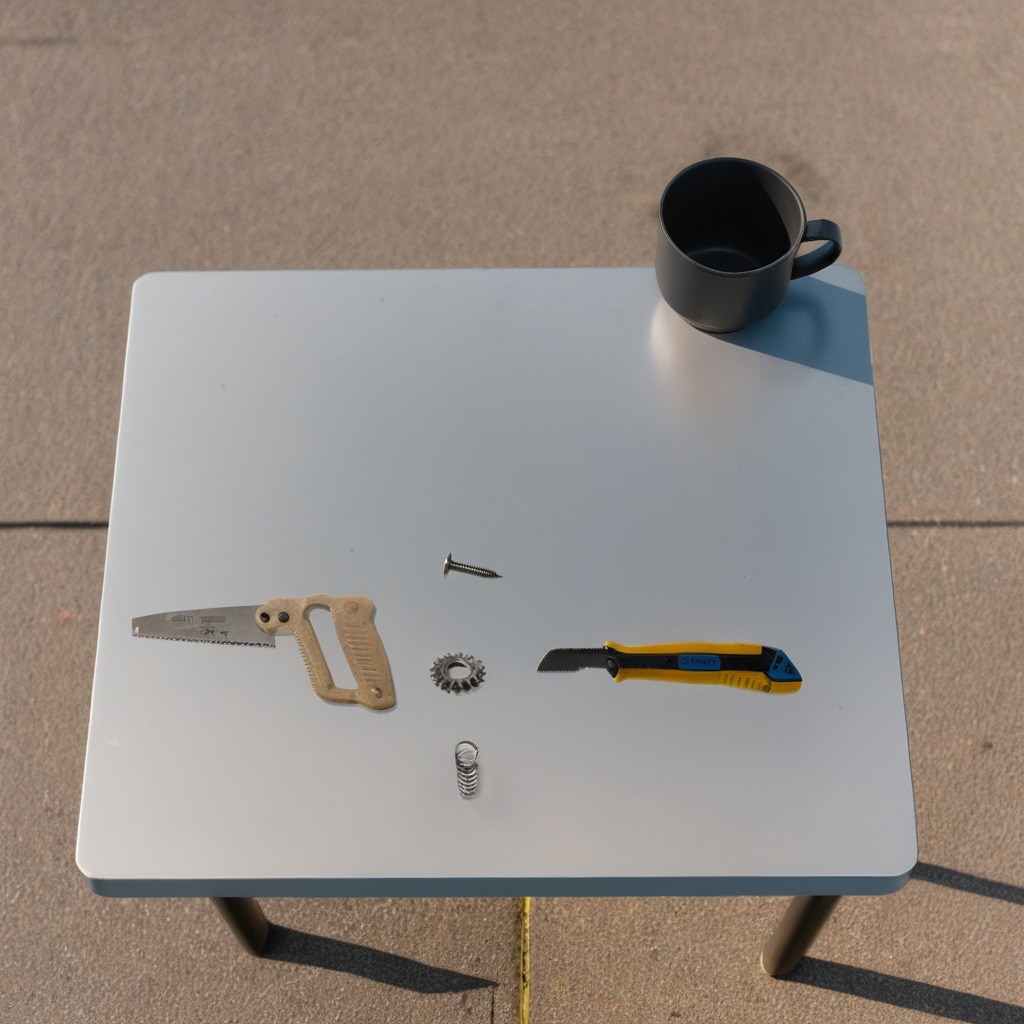
A steel gear with teeth, a utility knife, a metal machine screw, a coiled metal spring, and a handheld metal saw are lying on the table.